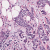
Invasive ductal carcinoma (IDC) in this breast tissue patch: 1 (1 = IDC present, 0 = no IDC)